Question: I have created a rails 4.0.0.rc1 project on my desktop pc using Ruby 1.9.3. When I try to run it on my laptop I always get the above exception, no matter which page I request. It even happens on /rails/info/properties. Both computers use the same Ruby and Rails version.
The project still works fine on my desktop PC. I am using a Rubymine development server, I have tried running Rails S in command prompt, but I still get the same error.
I realise this means that I am somehow passing a parameter when I should not be, but I have no idea how I'm doing that. What is going on here?

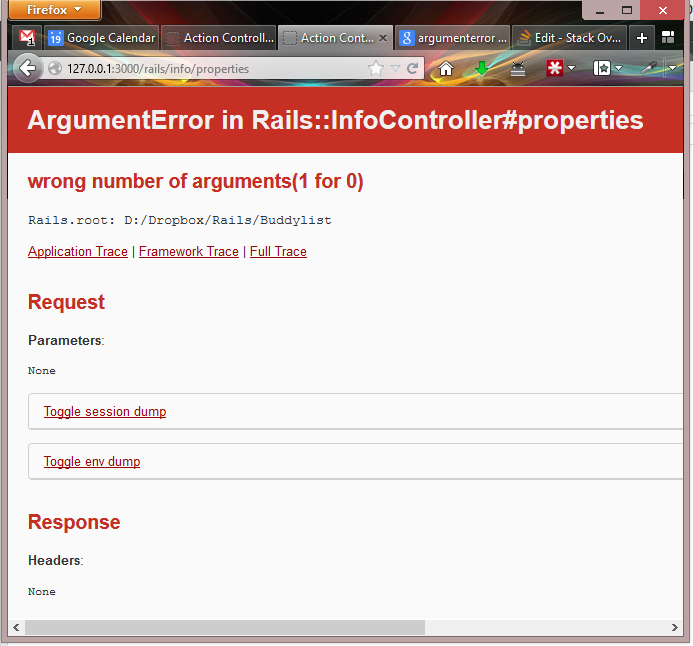
Answer: I have tracked down the gem that seems to be causing this. In this case it seems to be 'Therubyracer' causing this issue for me. For some reason I do not have to include it in my gemfile on my desktop, but my laptop does require it to be included.